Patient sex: M
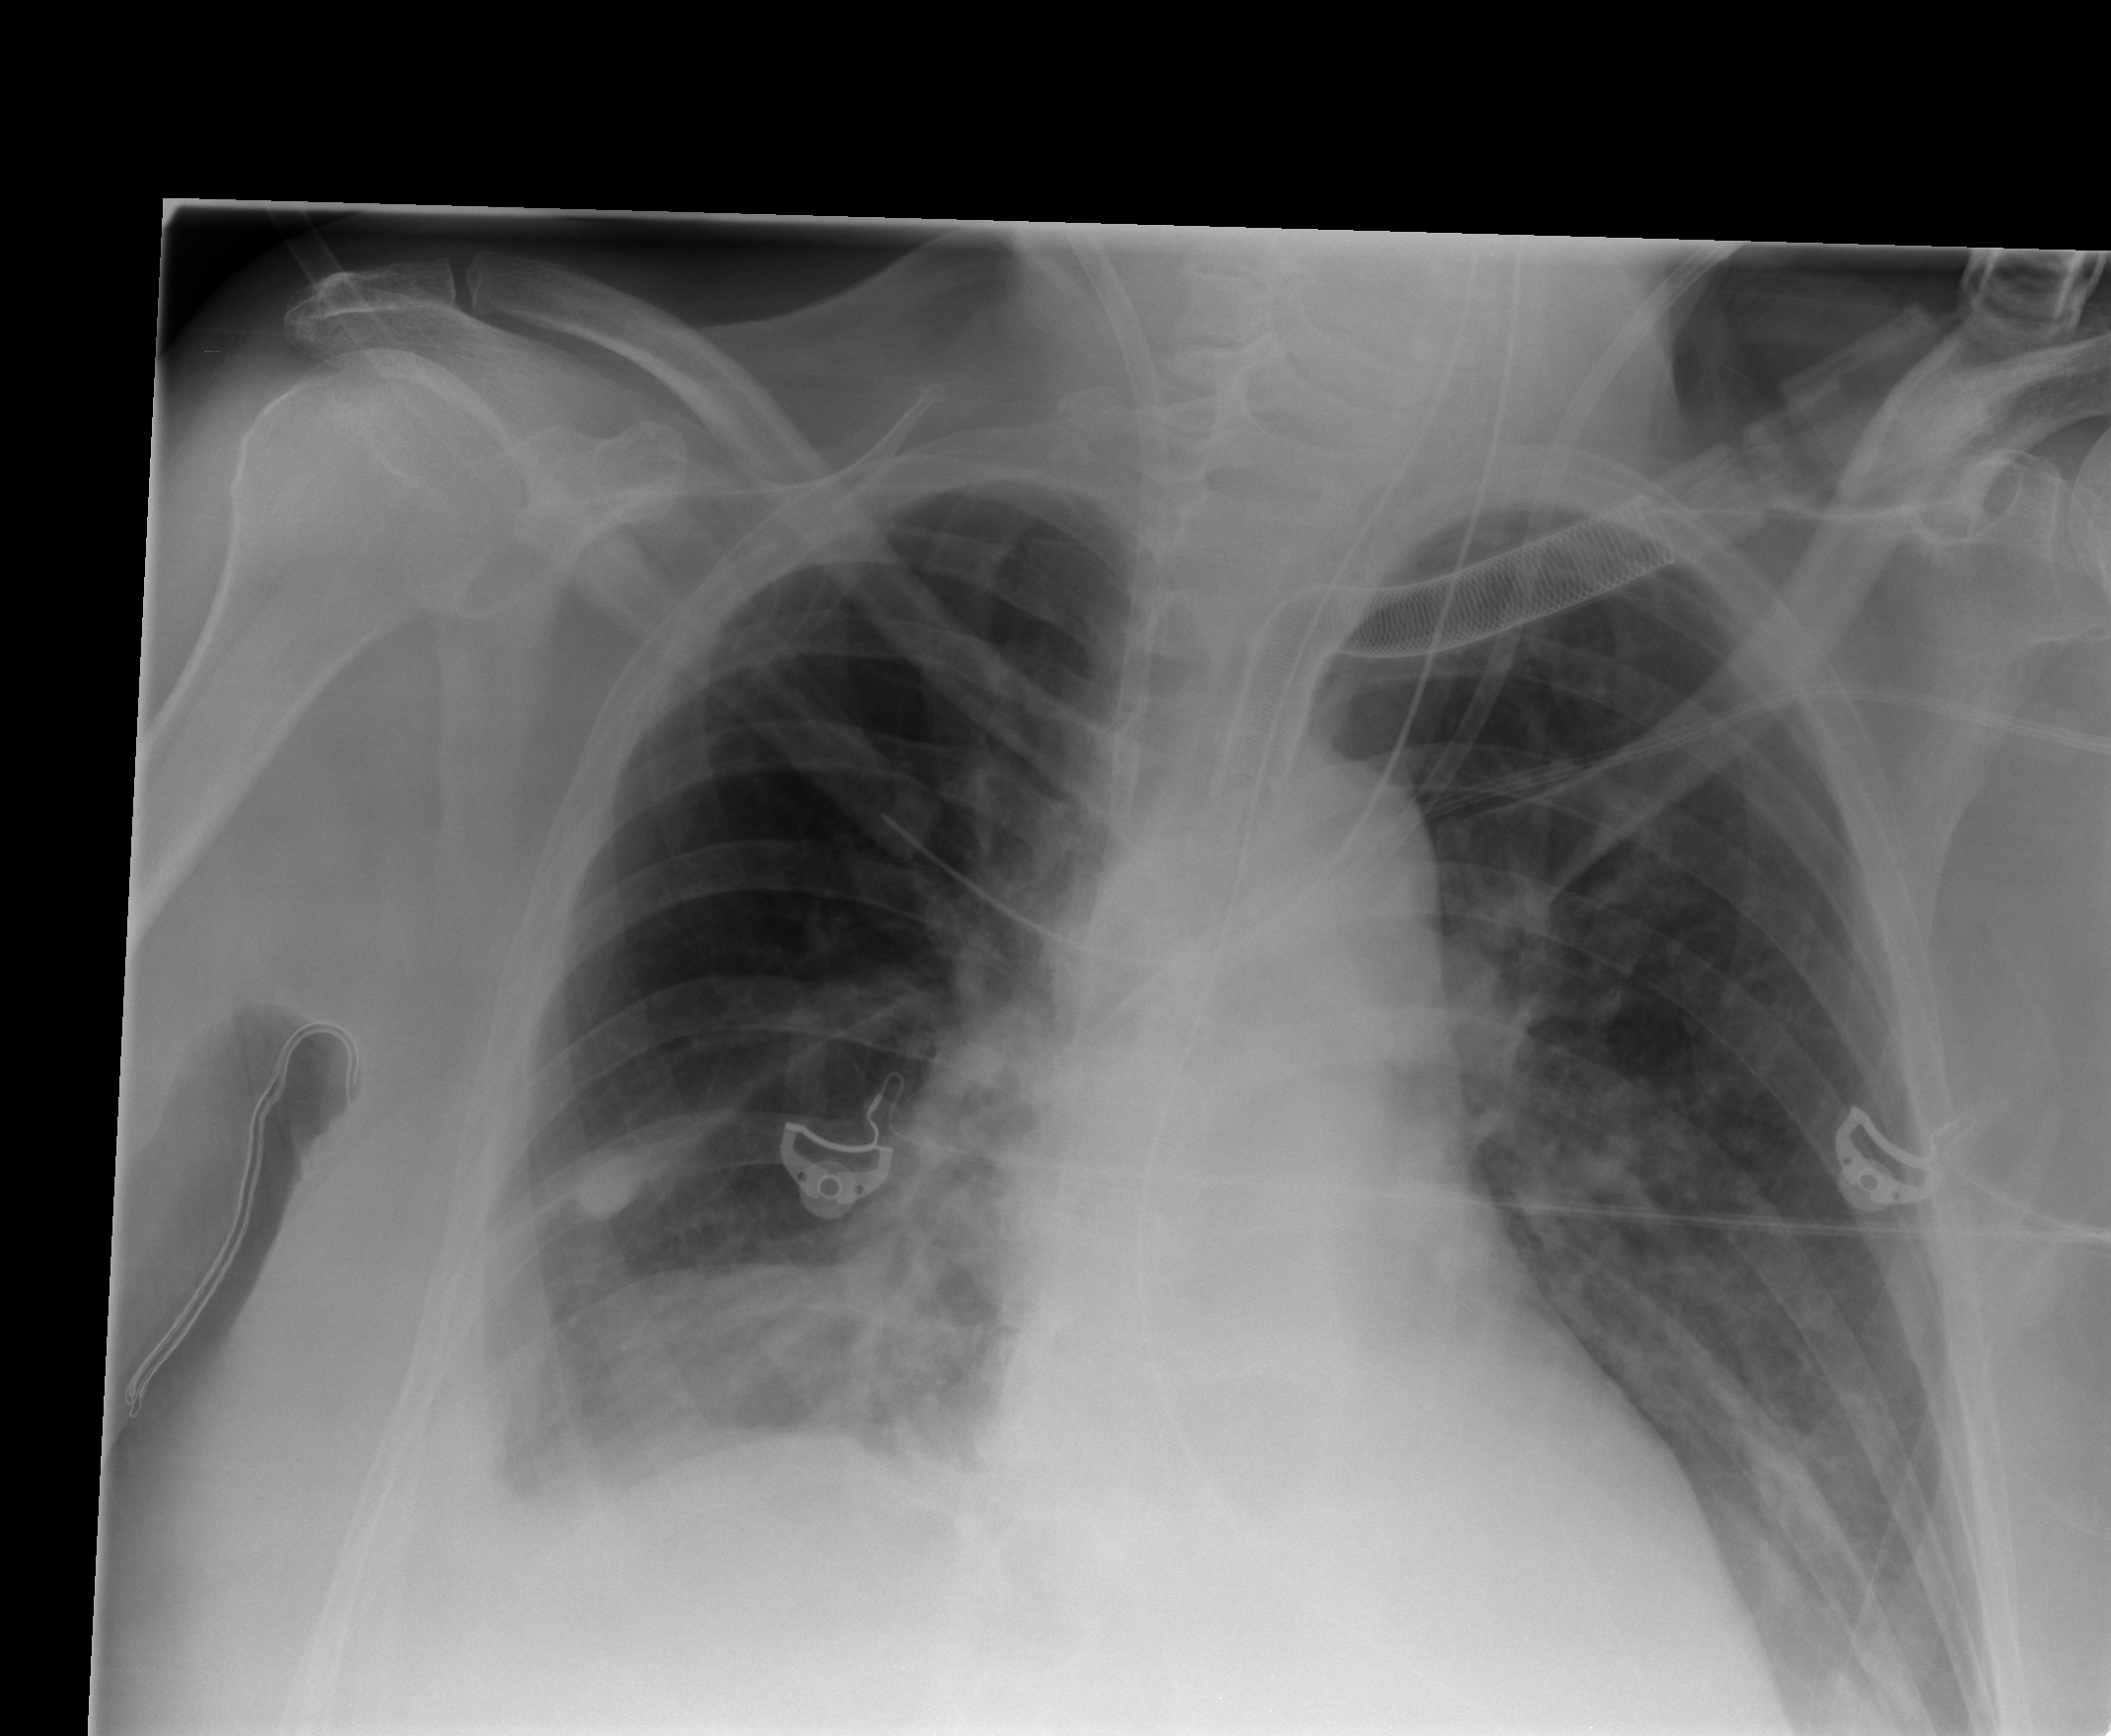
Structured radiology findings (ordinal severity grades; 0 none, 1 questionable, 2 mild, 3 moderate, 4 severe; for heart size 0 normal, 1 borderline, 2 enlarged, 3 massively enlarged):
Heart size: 0
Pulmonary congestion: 1
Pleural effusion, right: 2
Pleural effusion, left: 0
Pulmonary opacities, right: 0
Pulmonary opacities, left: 0
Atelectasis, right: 2
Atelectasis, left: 0